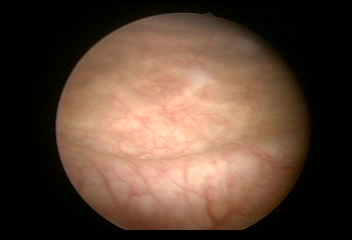
Modality: WLC
Class: Normal mucosa
Bladder cancer association: No